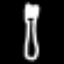
Label: fork